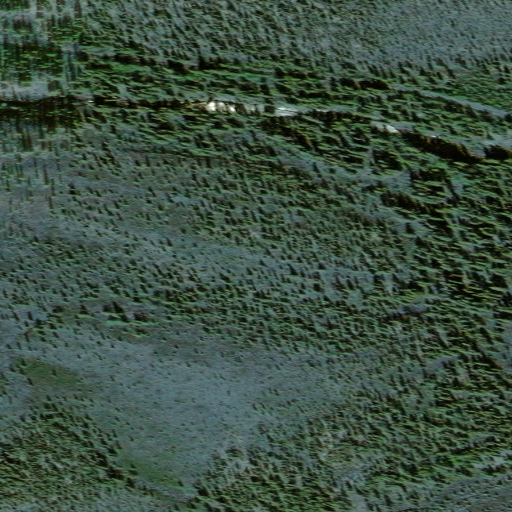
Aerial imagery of valley in Alaska named Union Gulch containing only unknown